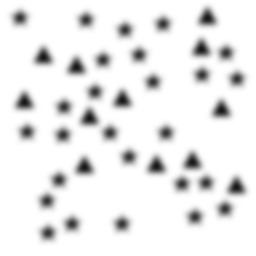
Squares: 0
Triangles: 12
Stars: 26
Total shapes: 38